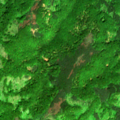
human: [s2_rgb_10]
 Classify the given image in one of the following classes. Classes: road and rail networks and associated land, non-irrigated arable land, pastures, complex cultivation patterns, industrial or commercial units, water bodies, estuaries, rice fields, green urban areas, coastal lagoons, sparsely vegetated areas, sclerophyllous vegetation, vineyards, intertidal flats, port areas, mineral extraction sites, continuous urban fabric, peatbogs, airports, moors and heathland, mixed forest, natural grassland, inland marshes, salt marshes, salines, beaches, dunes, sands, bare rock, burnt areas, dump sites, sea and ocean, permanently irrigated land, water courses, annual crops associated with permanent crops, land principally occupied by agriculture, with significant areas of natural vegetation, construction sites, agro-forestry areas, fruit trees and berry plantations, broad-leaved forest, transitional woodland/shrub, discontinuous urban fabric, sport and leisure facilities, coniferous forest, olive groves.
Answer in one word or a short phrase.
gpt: broad-leaved forest, transitional woodland/shrub